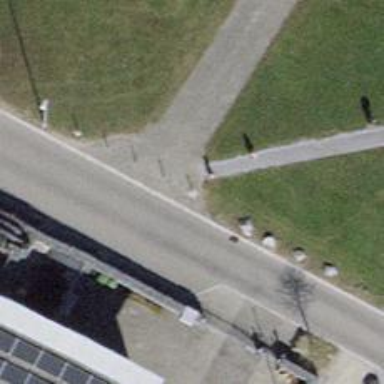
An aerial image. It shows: Bollard barrier.